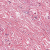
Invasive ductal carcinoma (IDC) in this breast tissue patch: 0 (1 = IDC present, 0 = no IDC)